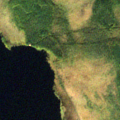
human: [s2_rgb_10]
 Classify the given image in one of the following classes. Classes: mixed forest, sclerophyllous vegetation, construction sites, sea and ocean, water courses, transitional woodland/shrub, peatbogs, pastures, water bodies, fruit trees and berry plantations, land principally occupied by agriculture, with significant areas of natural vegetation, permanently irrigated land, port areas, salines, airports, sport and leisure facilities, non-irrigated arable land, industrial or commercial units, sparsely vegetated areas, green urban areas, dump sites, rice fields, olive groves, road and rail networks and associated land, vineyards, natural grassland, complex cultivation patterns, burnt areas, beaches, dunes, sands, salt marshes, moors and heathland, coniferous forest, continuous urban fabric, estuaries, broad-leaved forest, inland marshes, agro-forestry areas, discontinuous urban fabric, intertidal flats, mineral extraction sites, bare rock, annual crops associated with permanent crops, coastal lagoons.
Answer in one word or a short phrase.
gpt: coniferous forest, mixed forest, peatbogs, water bodies